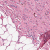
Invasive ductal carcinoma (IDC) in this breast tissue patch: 0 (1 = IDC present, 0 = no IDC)